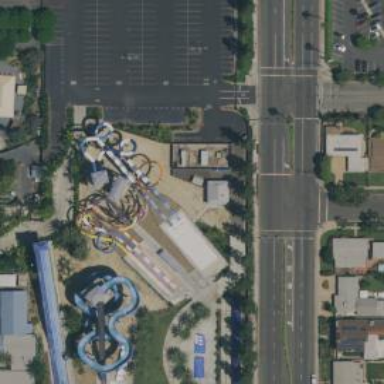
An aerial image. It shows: Water slide attraction.